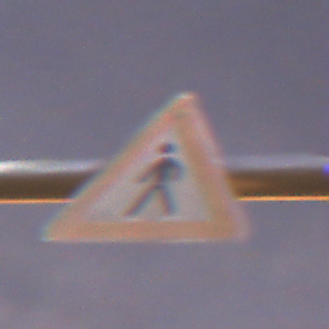
Verkehrszeichen: FussgaengerRechts
Umgebung: Outdoor, Suburban
Tageszeit: Night
Wetter: PartlyCloudy
Licht: Artificial
Jahreszeit: NotSpecified
Kontrast: HighContrast